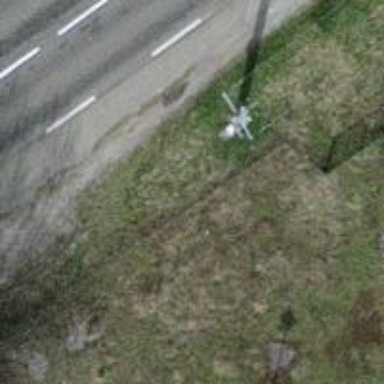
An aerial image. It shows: Distribution transformer on power pole.